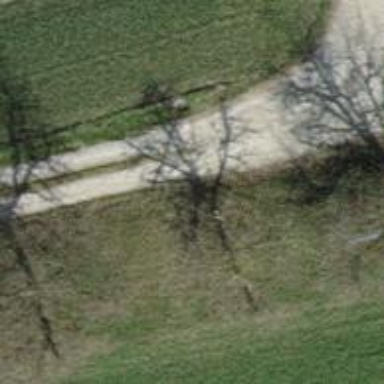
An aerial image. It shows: Track with compacted grade3 surface.